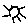
Label: sun